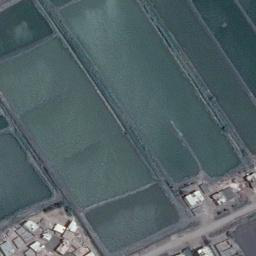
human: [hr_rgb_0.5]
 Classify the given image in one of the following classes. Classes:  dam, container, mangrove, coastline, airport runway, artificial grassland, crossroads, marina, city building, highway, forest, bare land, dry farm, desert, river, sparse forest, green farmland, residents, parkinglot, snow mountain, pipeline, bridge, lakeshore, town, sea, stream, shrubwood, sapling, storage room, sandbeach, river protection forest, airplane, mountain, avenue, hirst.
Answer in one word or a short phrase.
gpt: green farmland